（1）如图1，在正方形 \(ABCD\) 中，点 \(E\)，\(F\) 分别在边 \(DC\)，\(BC\) 上，且 \(AE \perp DF\)，求证：\(DE = CF\)。

【模型迁移】

（2）如图2，在矩形 \(ABCD\) 中，\(AB = 3\)，\(BC = 5\)，点 \(E\) 在边 \(AD\) 上，点 \(M\)，\(N\) 分别在边 \(AB\)，\(CD\) 上，且 \(BE \perp MN\)，求 \(\dfrac{BE}{MN}\) 的值。

【模型应用】

（3）如图3，在四边形 \(ABCD\) 中，\(\angle BAD = 90^\circ\)，\(\dfrac{AB}{AD} = \dfrac{2}{3}\)，\(AB = BC\)，\(AD = CD\)，点 \(E\)，\(F\) 分别在边 \(AB\)，\(AD\) 上，且 \(DE \perp CF\)，垂足为 \(G\)，求 \(\dfrac{CF}{DE}\) 的值。
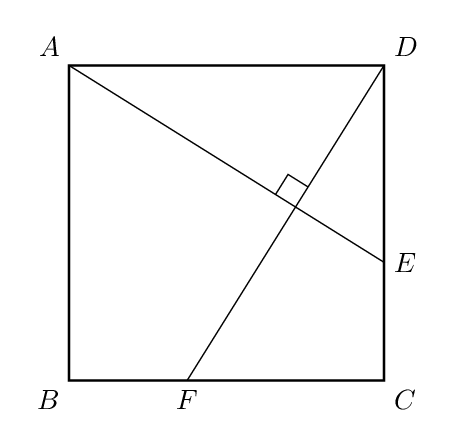
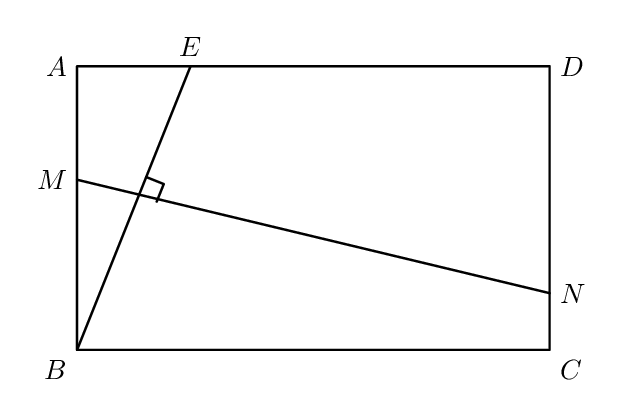
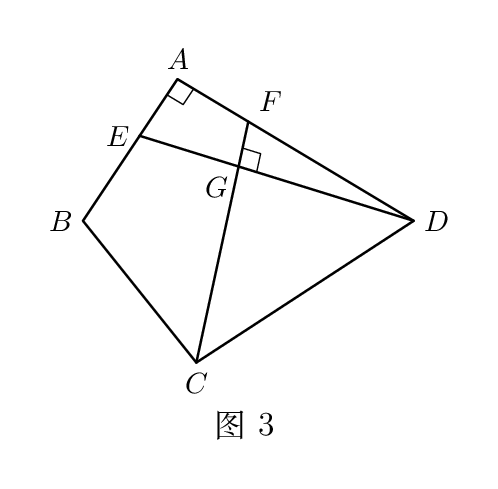
【解答】
【答案】（1）见详解 （2）\(\dfrac{3}{5}\) （3）\(\dfrac{12}{13}\)

【分析】（1）证明 \(\triangle ADE \cong \triangle DCF\)，即可证明结论；

（2）过点 \(N\) 作 \(NH \perp AB\) 于点 \(H\)，首先证明四边形 \(BCNH\) 为矩形，易得 \(NH = BC = 5\)，再证明 \(\triangle ABE \backsim \triangle HNM\)，由相似三角形的性质即可获得答案；

（3）过 \(C\) 作 \(CN \perp AD\) 于点 \(N\)，\(CM \perp AB\) 交 \(AB\) 的延长线于点 \(M\)，连接 \(BD\)，首先证明四边形 \(ANCM\) 为矩形，易得 \(AN = CM\)，\(AM = CN\)，再证明 \(\triangle BAD \cong \triangle BCD\)，进而可得 \(\angle BCD = \angle BAD = 90^\circ\)，易知 \(\angle ABC + \angle ADC = 180^\circ\)，结合 \(\angle ABC + \angle CBM = 180^\circ\)，易得 \(\angle ADC = \angle CBM\)，即可证明 \(\triangle BCM \backsim \triangle DCN\)，由相似三角形的性质可得 \(\dfrac{BM}{DN} = \dfrac{BC}{CD} = \dfrac{AB}{AD} = \dfrac{2}{3}\)，设 \(BM = 2x\)，则 \(DN = 3x\)，设 \(AB = BC = 2y\)，则 \(AD = CD = 3y\)，结合勾股定理可解得 \(x = \dfrac{5}{13}y\)，然后证明 \(\triangle ADE \backsim \triangle NCF\)，结合相似三角形的性质，即可得出答案。

【详解】解：（1）\(\because\) 四边形 \(ABCD\) 为正方形，
\(\therefore AD = DC\)，\(\angle ADC = \angle C = 90^\circ\)，
\(\because AE \perp DF\)，
\(\therefore \angle CDF + \angle AED = \angle AED + \angle DAE\)，
\(\therefore \angle CDF = \angle DAE\)，

在 \(\triangle ADE\) 和 \(\triangle DCF\) 中，
\[
\begin{cases}
\angle DAE = \angle CDF \\
AD = DC \\
\angle ADC = \angle C
\end{cases},
\]
\(\therefore \triangle ADE \cong \triangle DCF\)（ASA），
\(\therefore DE = CF\)；

---

（2）如下图，过点 \(N\) 作 \(NH \perp AB\) 于点 \(H\)，

\(\because\) 四边形 \(ABCD\) 为矩形，\(AB = 3\)，\(BC = 5\)，
\(\therefore \angle A = \angle ABC = \angle C = 90^\circ\)，
\(\because NH \perp AB\)，
\(\therefore \angle BHN = \angle ABC = \angle C = 90^\circ\)，
\(\therefore\) 四边形 \(BCNH\) 为矩形，
\(\therefore NH = BC = 5\)，

\(\because BE \perp MN\)，\(NH \perp AB\)，
\(\therefore \angle HNM + \angle HMN = \angle HMN + \angle ABE\)，
\(\therefore \angle HNM = \angle ABE\)，

又 \(\because \angle A = \angle MHN = 90^\circ\)，
\(\therefore \triangle ABE \backsim \triangle HNM\)，
\(\therefore \dfrac{BE}{MN} = \dfrac{AB}{HN} = \dfrac{3}{5}\)；

---

（3）过 \(C\) 作 \(CN \perp AD\) 于点 \(N\)，\(CM \perp AB\) 交 \(AB\) 的延长线于点 \(M\)，连接 \(BD\)，如下图，

\(\because \angle BAD = 90^\circ\)，
\(\therefore \angle BAD = \angle ANC = \angle M = 90^\circ\)，
\(\therefore\) 四边形 \(ANCM\) 为矩形，
\(\therefore AN = CM\)，\(AM = CN\)，

在 \(\triangle BAD\) 和 \(\triangle BCD\) 中，
\[
\begin{cases}
AB = CB \\
BD = BD \\
AD = CD
\end{cases},
\]
\(\therefore \triangle BAD \cong \triangle BCD\)（SSS），
\(\therefore \angle BCD = \angle BAD = 90^\circ\)，
\(\therefore \angle ABC + \angle ADC = 360^\circ - \angle BAD - \angle BCD = 180^\circ\)，

\(\because \angle ABC + \angle CBM = 180^\circ\)，
\(\therefore \angle ADC = \angle CBM\)，

\(\because \angle CND = \angle M = 90^\circ\)，
\(\therefore \triangle BCM \backsim \triangle DCN\)，
\(\therefore \dfrac{BM}{DN} = \dfrac{BC}{CD} = \dfrac{AB}{AD} = \dfrac{2}{3}\)，

设 \(BM = 2x\)，则 \(DN = 3x\)，设 \(AB = BC = 2y\)，则 \(AD = CD = 3y\)，
\[
AN = AD - DN = 3y - 3x,\quad AM = AB + BM = 2y + 2x,
\]
由 \(AN = CM\)，\(AM = CN\)，在 \(\text{Rt}\triangle BCM\) 与 \(\text{Rt}\triangle DCN\) 中，
\[
CM^2 = BC^2 - BM^2 = (2y)^2 - (2x)^2 = 4y^2 - 4x^2,
\]
\[
CN^2 = CD^2 - DN^2 = (3y)^2 - (3x)^2 = 9y^2 - 9x^2,
\]
又 \(AM = CN\)，\(AN = CM\)，即
\[
(2y + 2x)^2 = 9y^2 - 9x^2,\quad (3y - 3x)^2 = 4y^2 - 4x^2,
\]
化简得 \(x = \dfrac{5}{13}y\)，

\(\because DE \perp CF\)，\(\angle A = \angle ANC = 90^\circ\)，
\(\therefore \angle ADE + \angle AED = \angle ADE + \angle NCF = 90^\circ\)，
\(\therefore \angle AED = \angle NCF\)，
\(\therefore \triangle ADE \backsim \triangle NCF\)，
\(\therefore \dfrac{CF}{DE} = \dfrac{CN}{AD}\)，

而 \(CN = AM = 2y + 2x = 2y + 2\cdot\dfrac{5}{13}y = \dfrac{36}{13}y\)，\(AD = 3y\)，
\(\therefore \dfrac{CF}{DE} = \dfrac{\dfrac{36}{13}y}{3y} = \dfrac{12}{13}\)。
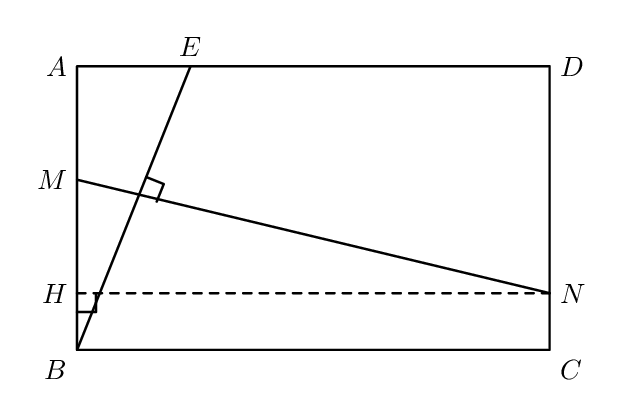
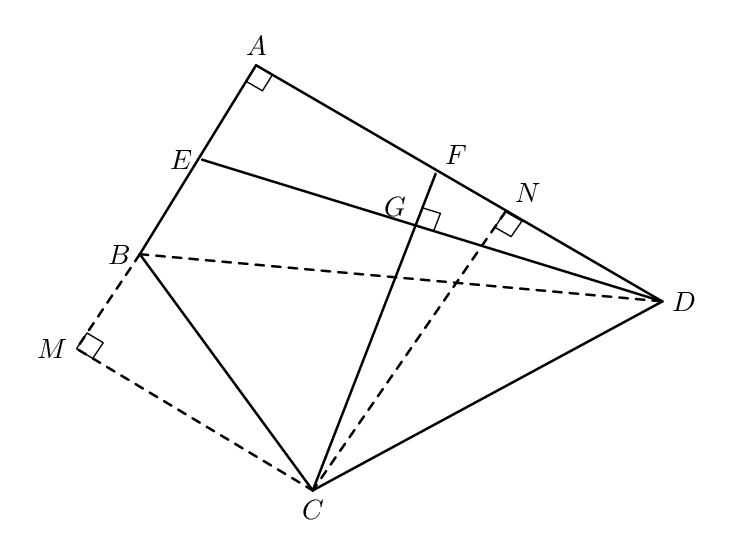